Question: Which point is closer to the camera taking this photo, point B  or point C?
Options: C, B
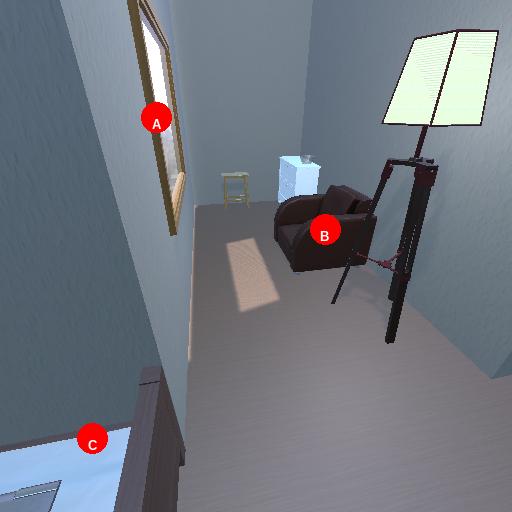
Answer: C